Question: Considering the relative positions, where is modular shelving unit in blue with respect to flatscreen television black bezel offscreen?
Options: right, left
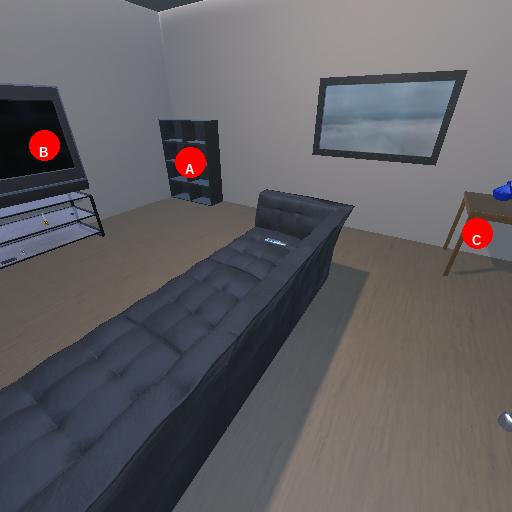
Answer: right